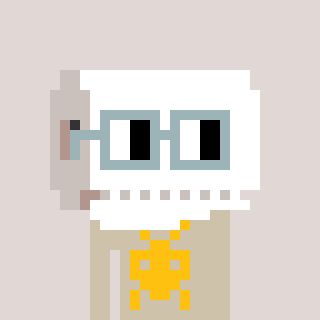
a pixel art character with square dark gray glasses, a toiletpaper-full-shaped head and a bege-colored body on a warm background